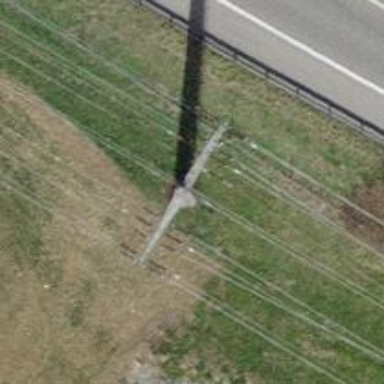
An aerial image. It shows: Concrete power pole.